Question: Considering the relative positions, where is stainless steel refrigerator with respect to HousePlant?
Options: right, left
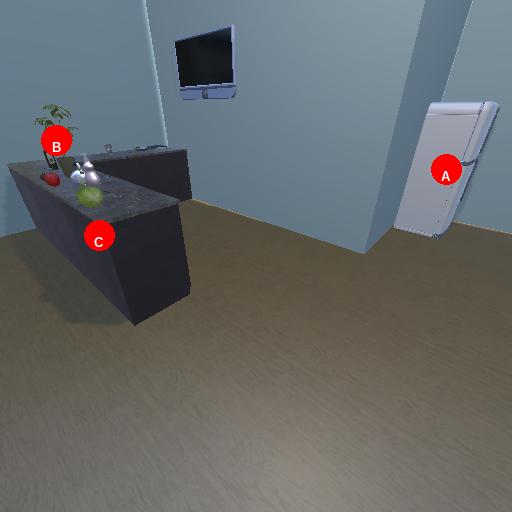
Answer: right